Aerial crown-view tile of a tropical tree (Barro Colorado Island, Panama), acquired 20241216:
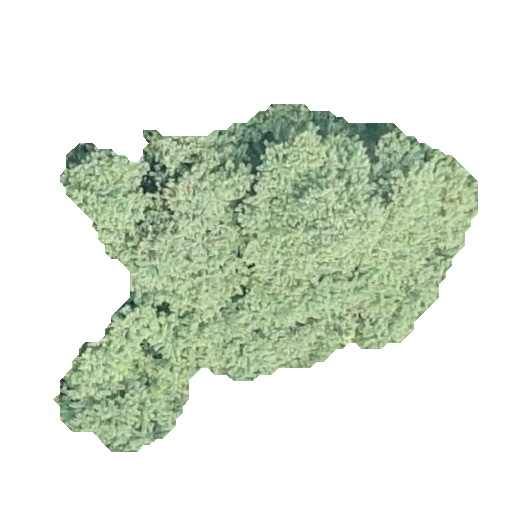
Species: Luehea seemannii
GBIF accepted scientific name: Luehea seemannii
Crown area: 130.827 m²